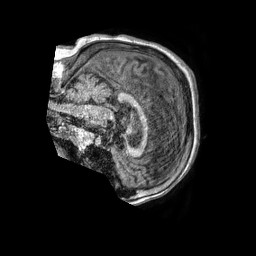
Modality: T1w
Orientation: sagittal
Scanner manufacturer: philips
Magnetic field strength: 1.5 T
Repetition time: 0.007947 s
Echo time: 0.00366 s